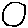
Label: circle